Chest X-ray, AP view. Patient: 20 years old, sex F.
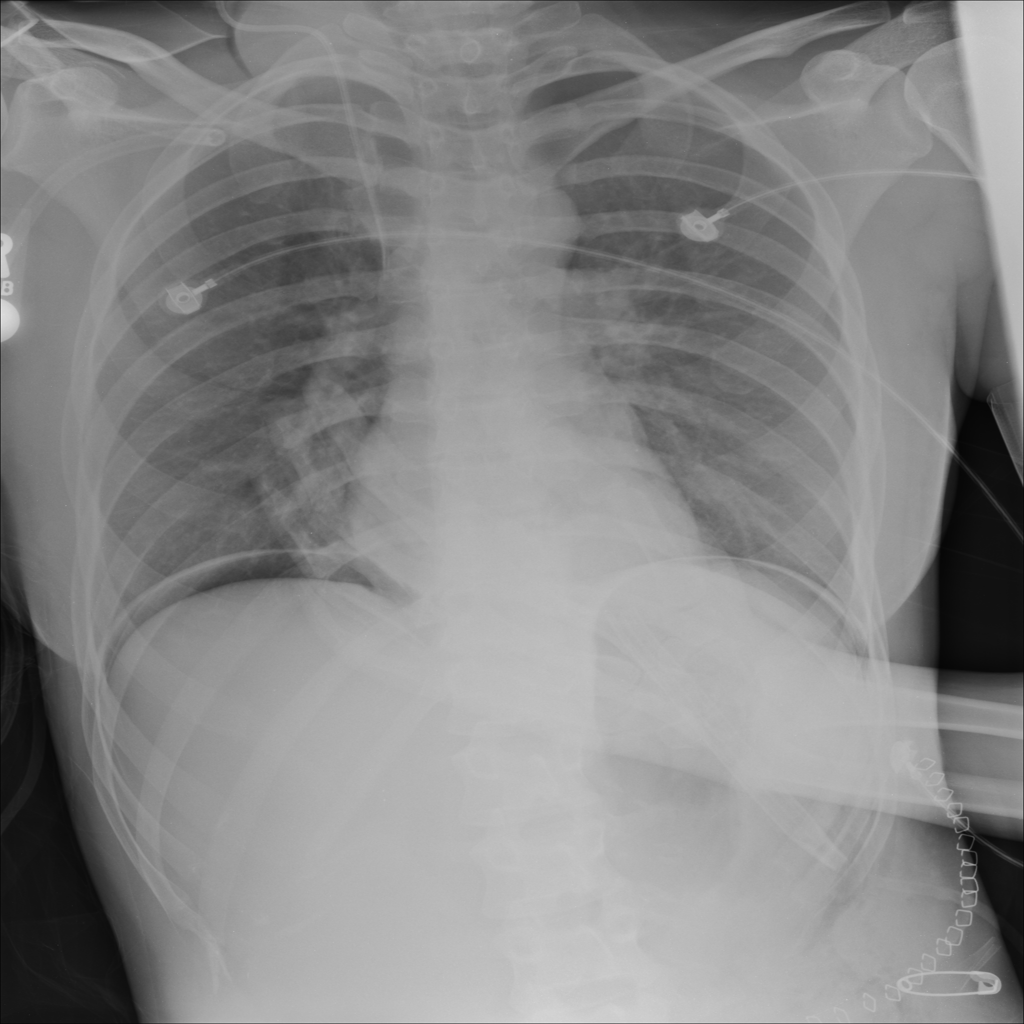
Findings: No Finding